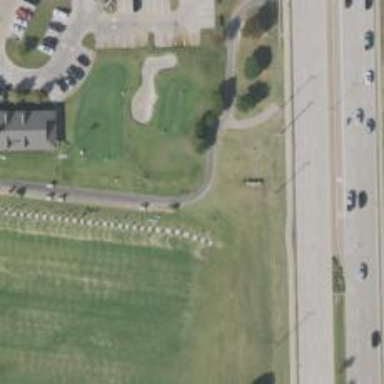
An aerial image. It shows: Service road used as golf cart path.